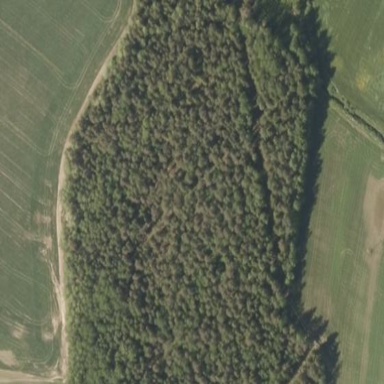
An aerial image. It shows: Forest area.